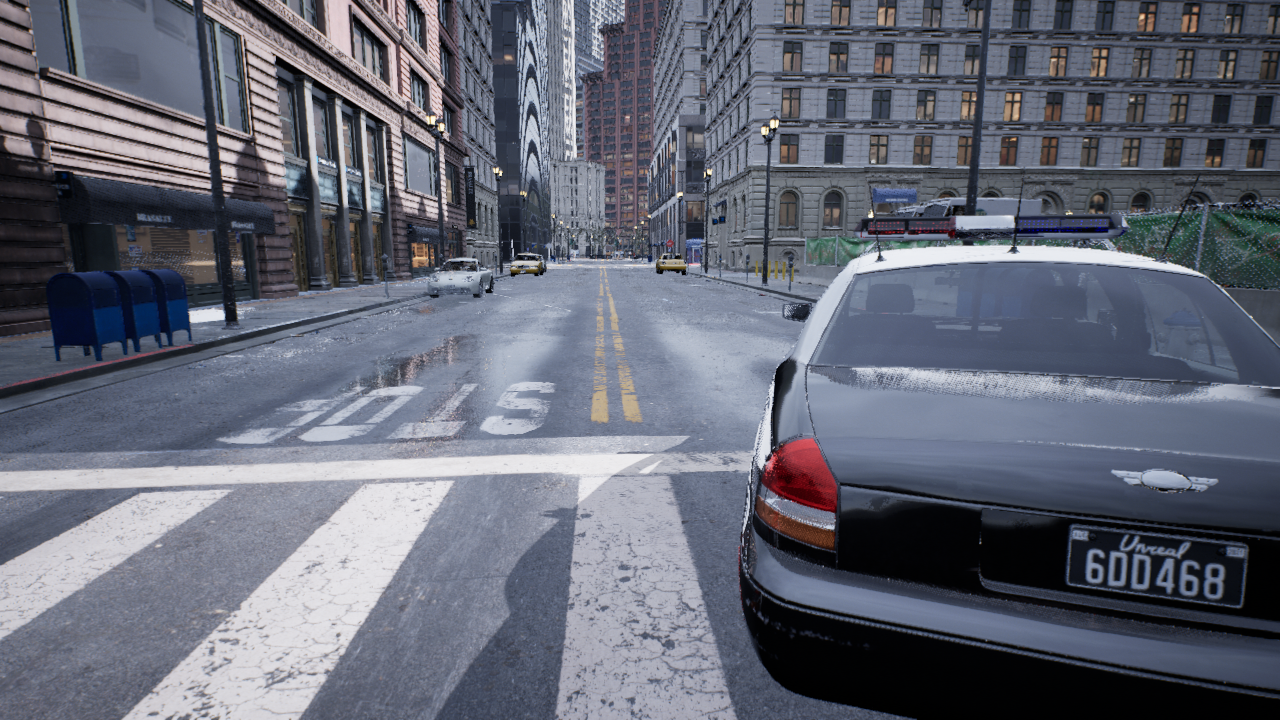
Venue: intersection
Lighting: overcast
Vehicle rig: sedan